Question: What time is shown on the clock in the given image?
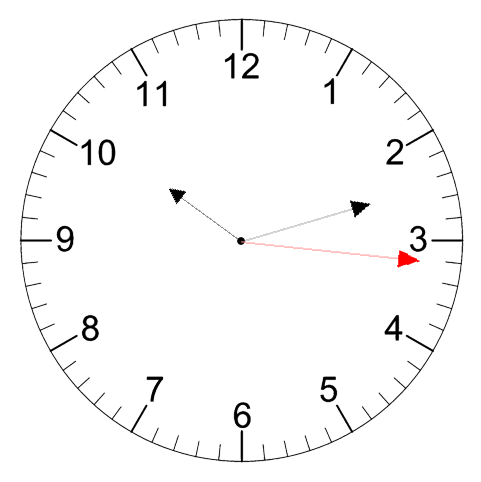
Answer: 10:12:16